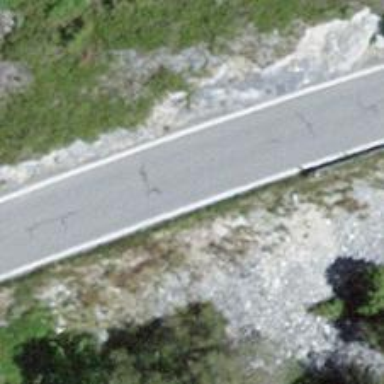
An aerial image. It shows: Asphalt road classified as tertiary.